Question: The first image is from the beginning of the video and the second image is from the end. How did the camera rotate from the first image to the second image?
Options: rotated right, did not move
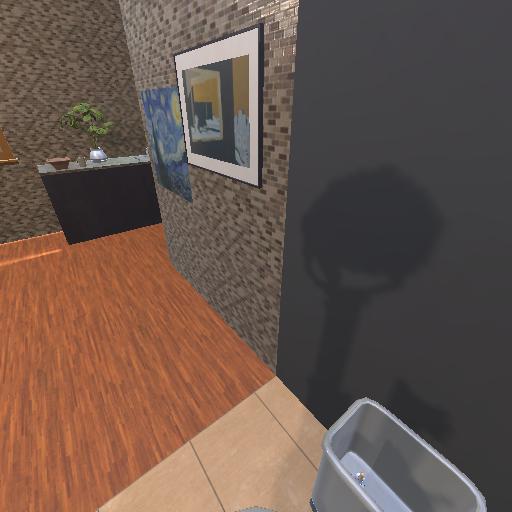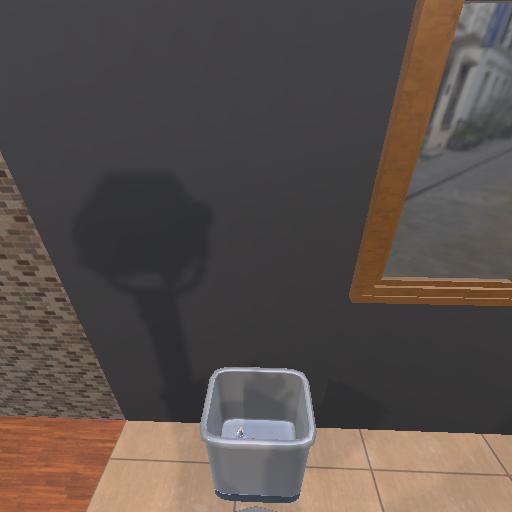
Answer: rotated right